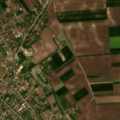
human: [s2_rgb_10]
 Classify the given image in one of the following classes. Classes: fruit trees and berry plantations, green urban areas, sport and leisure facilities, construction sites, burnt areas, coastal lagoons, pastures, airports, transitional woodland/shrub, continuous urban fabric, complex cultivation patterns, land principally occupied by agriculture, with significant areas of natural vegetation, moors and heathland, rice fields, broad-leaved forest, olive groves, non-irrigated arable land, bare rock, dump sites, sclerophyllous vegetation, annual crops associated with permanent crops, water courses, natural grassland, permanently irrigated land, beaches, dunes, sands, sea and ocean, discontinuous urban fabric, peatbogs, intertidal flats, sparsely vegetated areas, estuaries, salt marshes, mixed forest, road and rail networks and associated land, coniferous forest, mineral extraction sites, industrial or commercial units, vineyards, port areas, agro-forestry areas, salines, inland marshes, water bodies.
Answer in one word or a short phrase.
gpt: discontinuous urban fabric, non-irrigated arable land